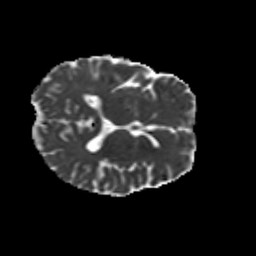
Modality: MD
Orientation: axial
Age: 31
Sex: male
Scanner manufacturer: siemens
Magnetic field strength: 3 T
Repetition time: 8.6 s
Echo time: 0.095 s